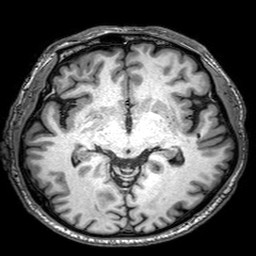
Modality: T1w
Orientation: coronal
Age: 73
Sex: male
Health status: healthy
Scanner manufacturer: philips
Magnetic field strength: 3 T